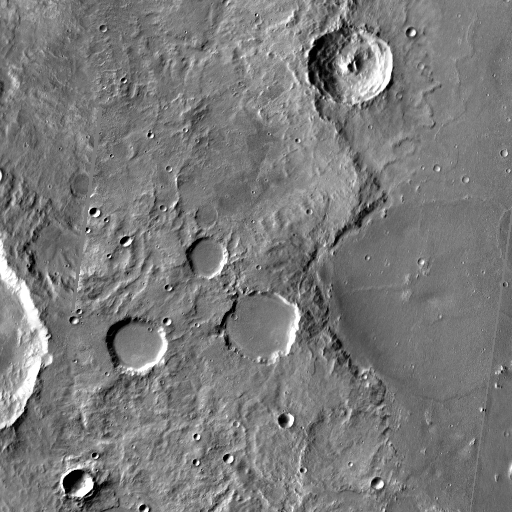
Crater classes present: Background, Other, Layered, Buried